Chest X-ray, PA view. Patient: 32 years old, sex M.
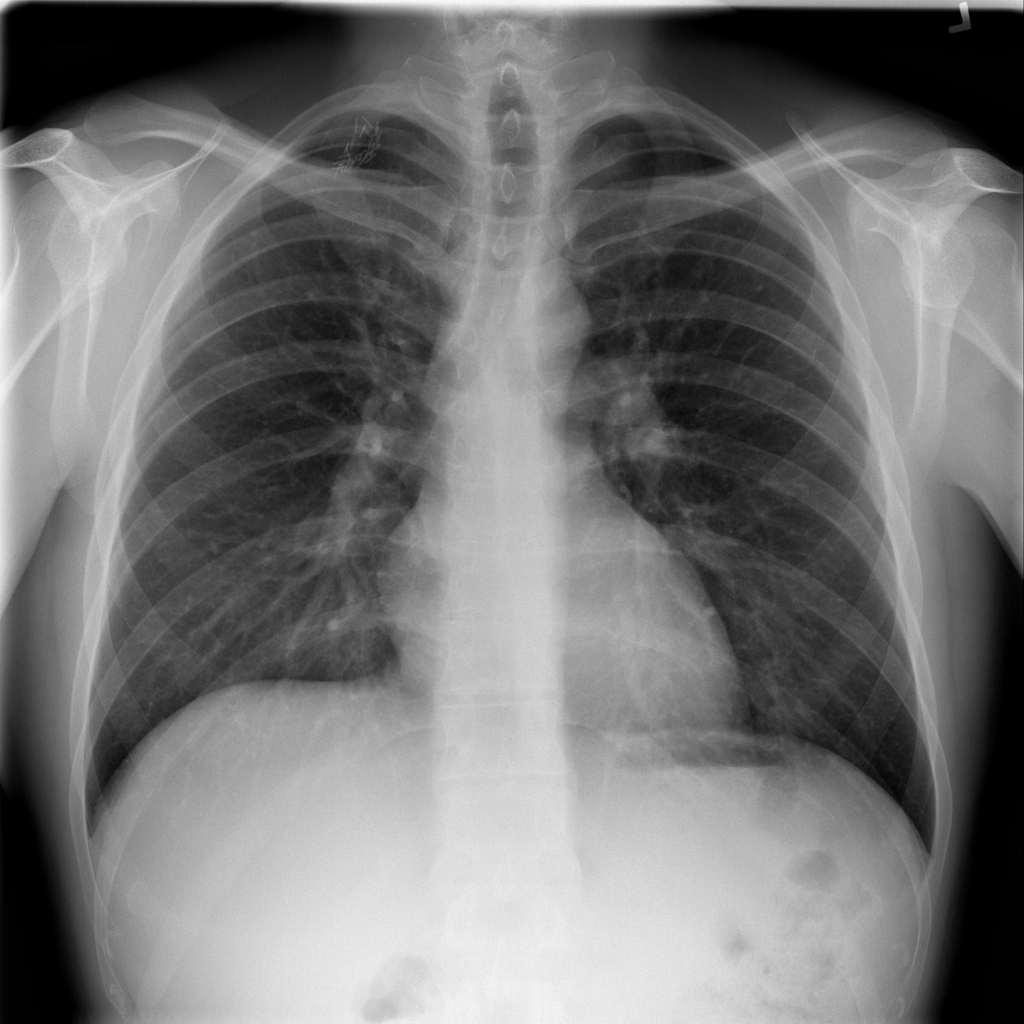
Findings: Infiltration